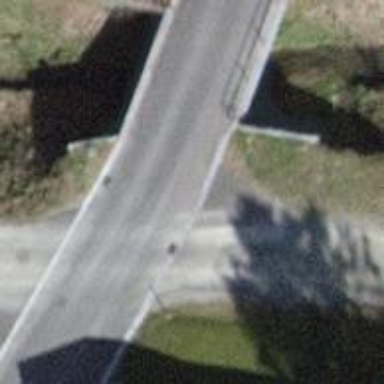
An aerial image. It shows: Service road on bridge.